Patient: sex M, age 26
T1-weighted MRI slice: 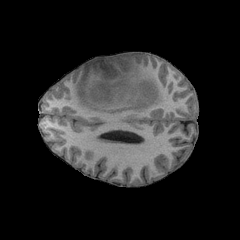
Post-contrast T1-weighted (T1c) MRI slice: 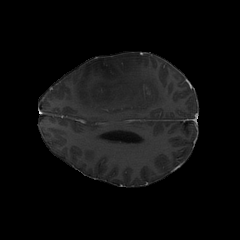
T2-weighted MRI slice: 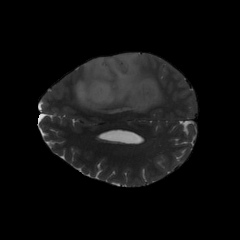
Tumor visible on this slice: yes
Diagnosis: Astrocytoma, IDH-mutant
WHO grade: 3